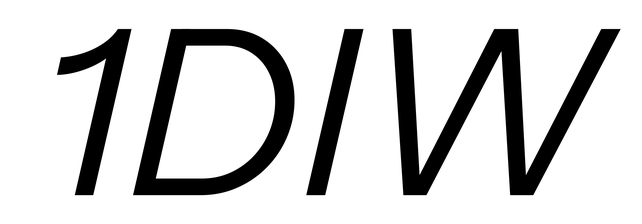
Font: InstrumentSans-Italic_Italic